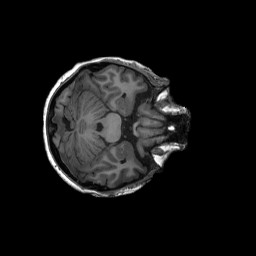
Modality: T1w
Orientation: axial
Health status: ill
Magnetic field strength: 3 T